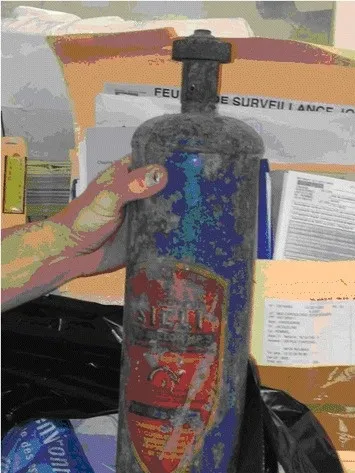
The patient used the old fire extinguisher to unclog his sink, containing methyl bromide.
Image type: radiology (ct)